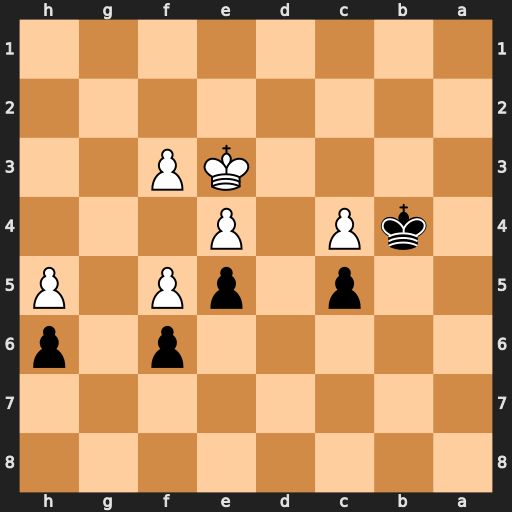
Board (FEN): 8/8/5p1p/2p1pP1P/1kP1P3/4KP2/8/8
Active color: b
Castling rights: -
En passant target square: -
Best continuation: Kxc4 f4 exf4+ Kxf4 Kd4 e5 fxe5+ Kg4 Kd5